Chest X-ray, AP view. Patient: 34 years old, sex M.
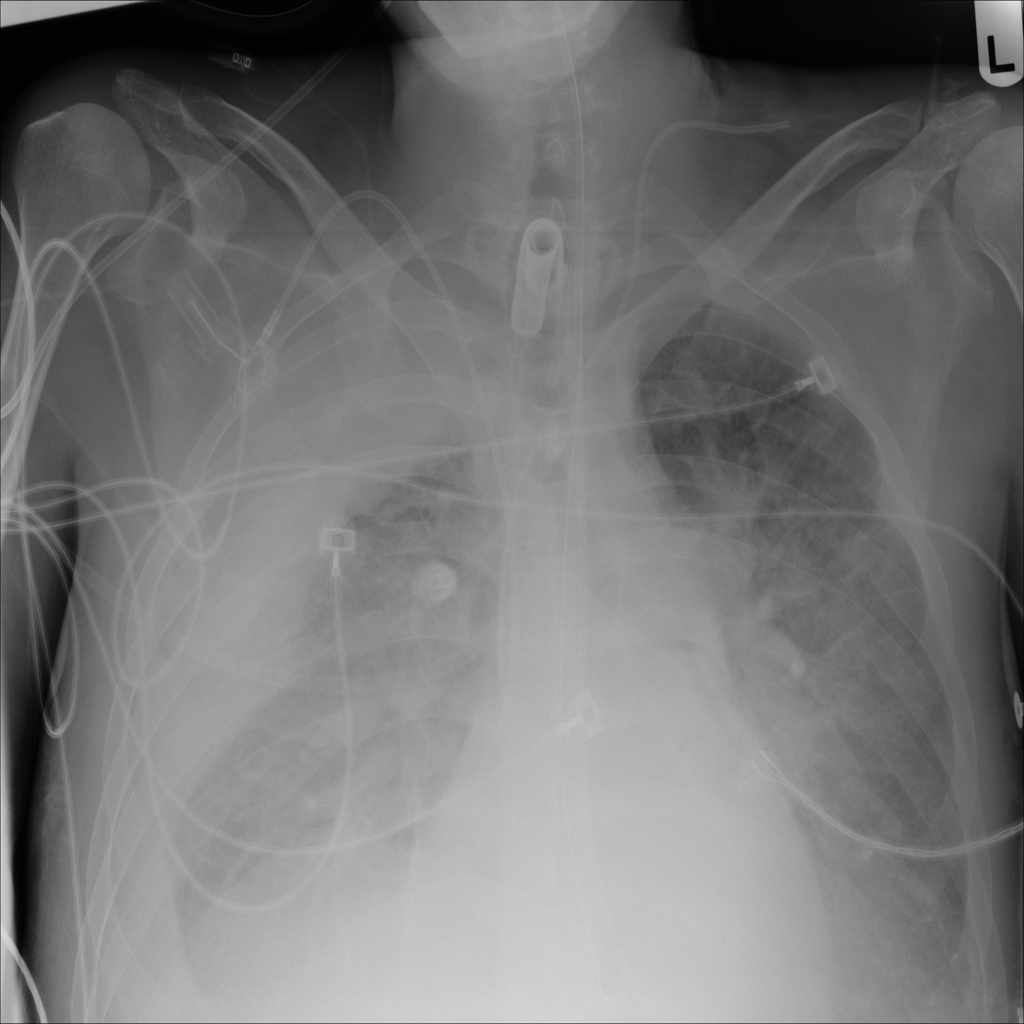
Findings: Edema, Pleural_Thickening